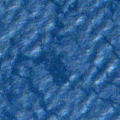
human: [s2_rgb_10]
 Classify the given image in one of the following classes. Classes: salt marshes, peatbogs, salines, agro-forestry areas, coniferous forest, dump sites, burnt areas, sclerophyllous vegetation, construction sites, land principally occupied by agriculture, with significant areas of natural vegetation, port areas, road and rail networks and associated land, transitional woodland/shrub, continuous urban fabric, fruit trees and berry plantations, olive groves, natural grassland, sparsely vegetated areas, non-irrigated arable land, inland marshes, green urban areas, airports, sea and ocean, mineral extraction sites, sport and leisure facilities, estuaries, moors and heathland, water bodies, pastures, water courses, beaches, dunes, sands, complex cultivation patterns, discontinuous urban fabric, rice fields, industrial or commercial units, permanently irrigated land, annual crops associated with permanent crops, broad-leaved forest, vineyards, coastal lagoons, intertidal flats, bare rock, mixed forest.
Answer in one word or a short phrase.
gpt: sea and ocean